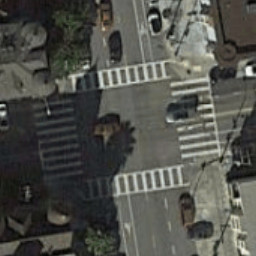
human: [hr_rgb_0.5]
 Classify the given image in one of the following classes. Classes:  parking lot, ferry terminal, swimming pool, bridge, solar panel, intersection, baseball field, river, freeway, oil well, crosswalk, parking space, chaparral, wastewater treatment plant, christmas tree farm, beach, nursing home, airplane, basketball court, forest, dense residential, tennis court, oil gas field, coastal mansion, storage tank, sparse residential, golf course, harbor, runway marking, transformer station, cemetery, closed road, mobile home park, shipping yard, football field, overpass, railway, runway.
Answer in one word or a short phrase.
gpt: crosswalk